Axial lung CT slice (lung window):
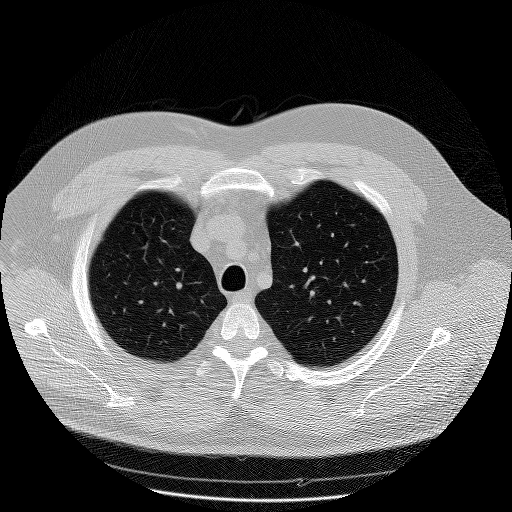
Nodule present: no